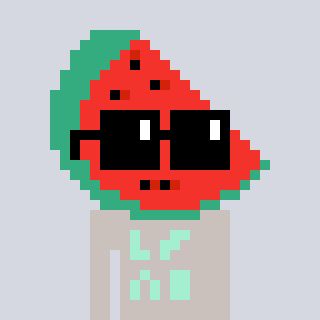
a pixel art character with square black sunglasses, a watermelon-shaped head and a foggrey-colored body on a cool background